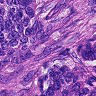
Metastatic tissue present: yes